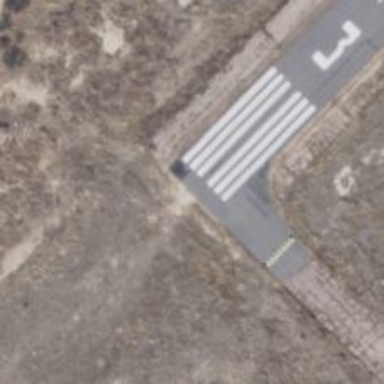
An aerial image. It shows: Runway surface made of asphalt at airport.